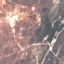
Land use / land cover: HerbaceousVegetation